【题型】填空题　【知识点】立体几何　【难度】easy
在空间四边形$ABCD$的各边$AB$、$BC$、$CD$、$DA$上依次取$E$、$F$、$G$、$H$四个中点，当$AC=BD$时，四边形$EFGH$是\_\_\_\_\_\_.

\vspace{0.2cm}
【解答】

\noindent \textbf{【答案】} 菱形

\vspace{0.2cm}
\noindent \textbf{【难度】} $0.45$

\vspace{0.2cm}
\noindent \textbf{【知识点】} 公理的应用、棱锥的结构特征和分类

\vspace{0.2cm}
\noindent \textbf{【分析】} 利用中位线定理$AC=BD$,可得答案.

\vspace{0.2cm}
\noindent \textbf{【详解】} 因为$E$、$F$、$G$、$H$是各边$AB$、$BC$、$CD$、$DA$上的中点，
所以$EF\parallel AC$，$GH\parallel AC\Rightarrow EF\parallel GH$，同理$EH\parallel FG$，
且$EF=GH=\dfrac{1}{2}AC$，$EH=FG=\dfrac{1}{2}BD$，又$AC=BD$，
所以$EF=GH=EH=FG$，且$EF\parallel GH$，$EH\parallel FG$，
所以四边形$EFGH$是菱形.

\vspace{0.2cm}
\noindent 故答案为：菱形.

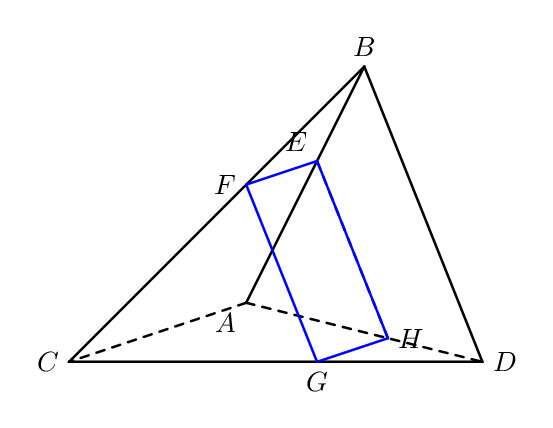